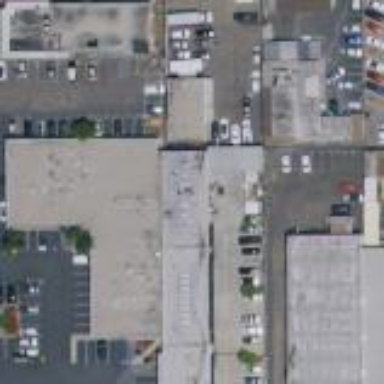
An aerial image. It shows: Retail building categorized as commercial.